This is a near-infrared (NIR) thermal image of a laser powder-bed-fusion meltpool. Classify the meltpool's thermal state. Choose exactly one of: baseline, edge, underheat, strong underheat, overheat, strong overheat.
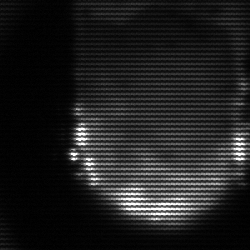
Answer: baseline